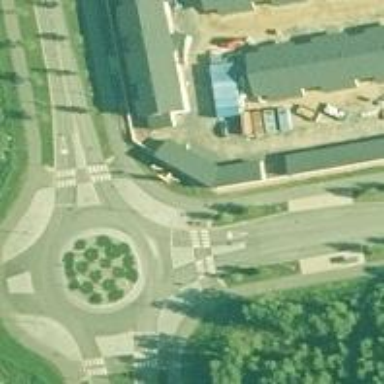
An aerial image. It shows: Roundabout at tertiary road junction.